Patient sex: F
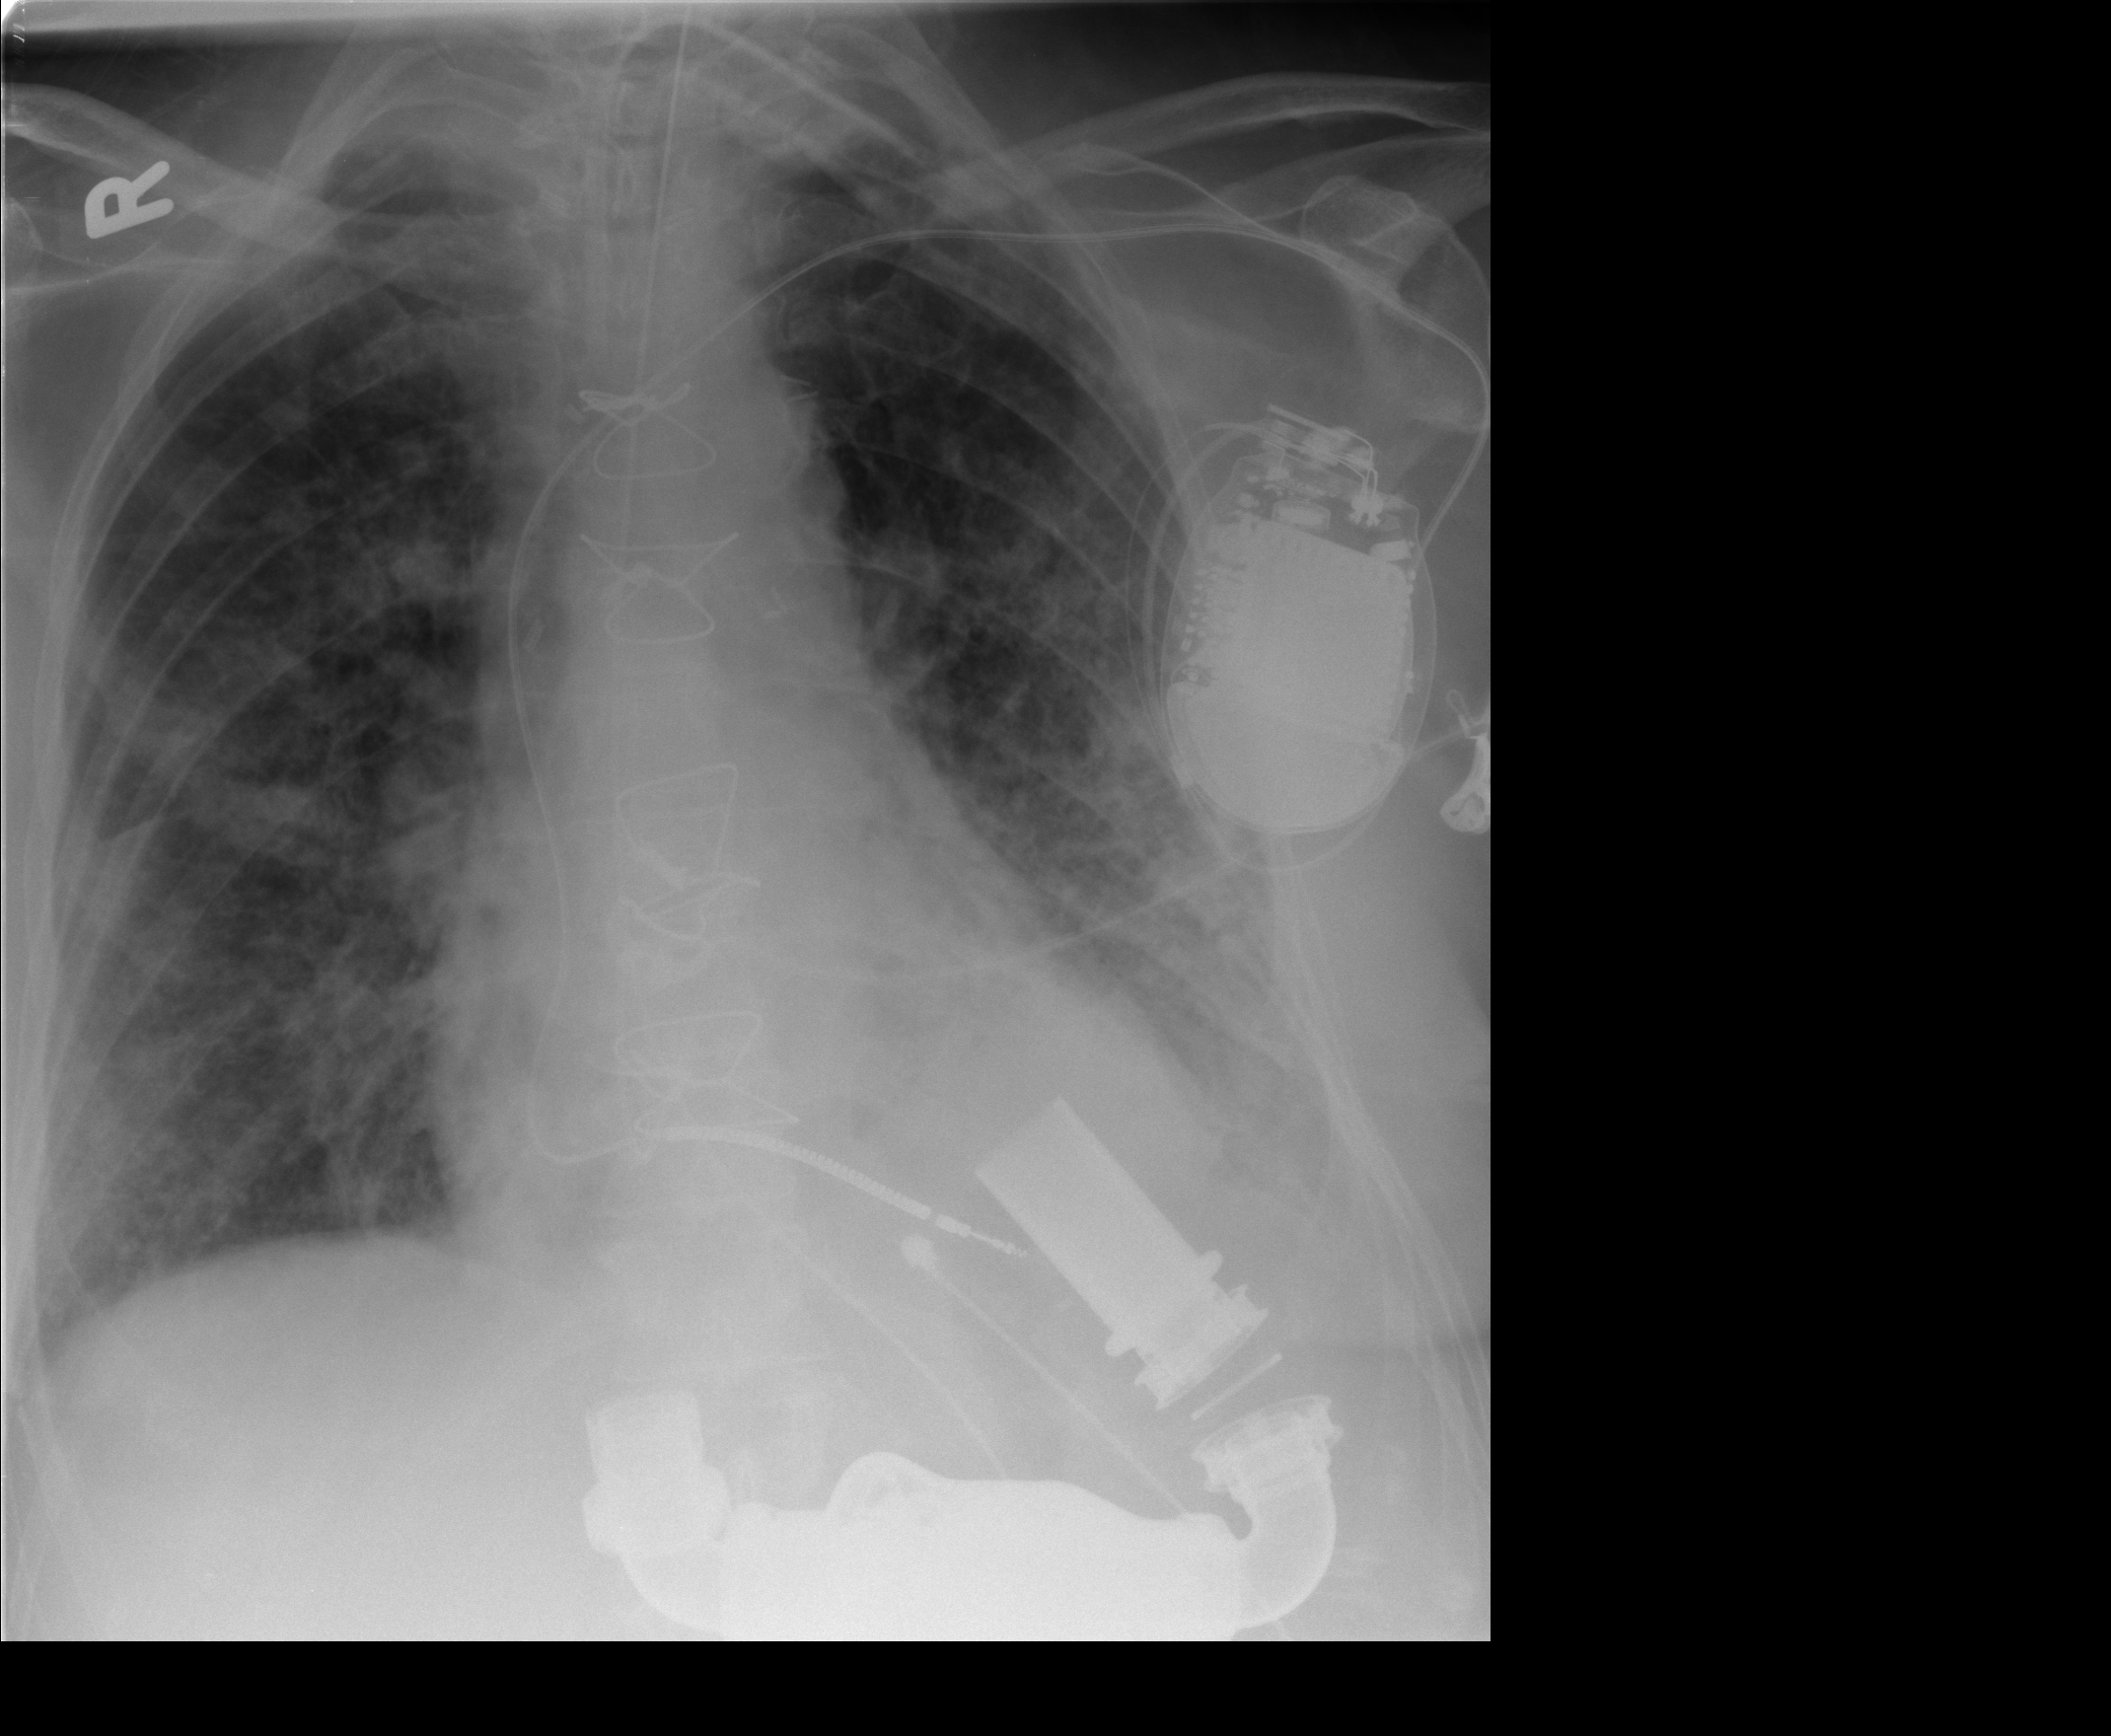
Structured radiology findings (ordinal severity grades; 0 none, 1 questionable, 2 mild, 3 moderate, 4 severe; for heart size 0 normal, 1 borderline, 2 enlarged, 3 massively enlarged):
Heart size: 2
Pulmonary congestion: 2
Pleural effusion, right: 0
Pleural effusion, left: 2
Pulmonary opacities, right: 3
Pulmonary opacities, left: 3
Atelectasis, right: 2
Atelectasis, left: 2